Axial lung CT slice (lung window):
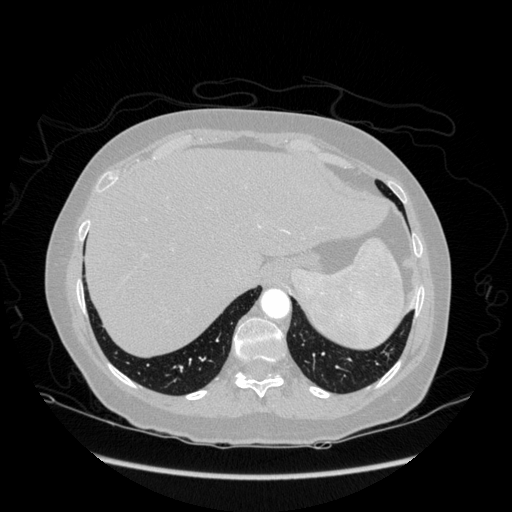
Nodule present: no